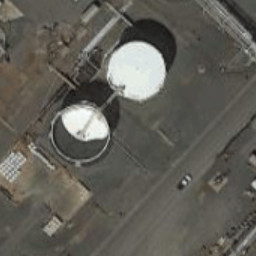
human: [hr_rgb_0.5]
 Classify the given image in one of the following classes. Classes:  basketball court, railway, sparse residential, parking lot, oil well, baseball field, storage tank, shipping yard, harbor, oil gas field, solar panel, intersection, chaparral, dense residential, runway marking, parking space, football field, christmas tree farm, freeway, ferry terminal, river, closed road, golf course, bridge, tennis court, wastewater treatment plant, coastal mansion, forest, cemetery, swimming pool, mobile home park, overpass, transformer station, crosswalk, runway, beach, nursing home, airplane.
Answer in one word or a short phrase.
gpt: storage tank